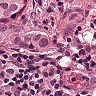
Metastatic tissue present: yes